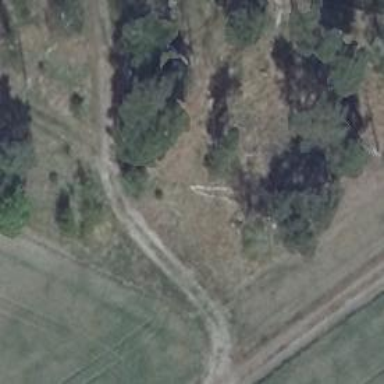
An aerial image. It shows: Hunting stand.